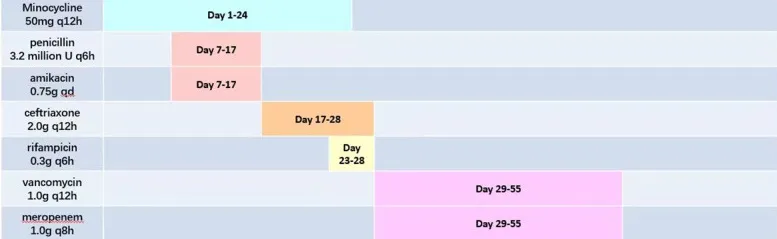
Detailed treatment schedule.
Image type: chart (chart)